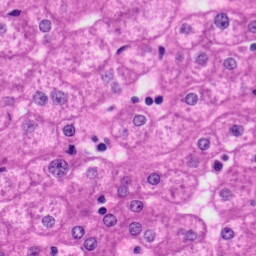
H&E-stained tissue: Liver